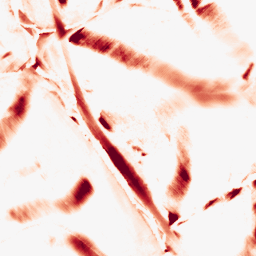
Category: morphological
Decomposition family: morphological_diamond
Decomposition parameters: operation: opening
radius: 20
Upsampling method: cubic_mitchell
Upsampling parameters: scale: 8
Upsampling scale: 8